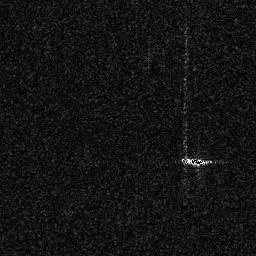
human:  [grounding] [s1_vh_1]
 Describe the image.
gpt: In the satellite image, there is  <ref>1 small ship </ref> <box>[[70, 60, 82, 65, 0]]</box> located at right.